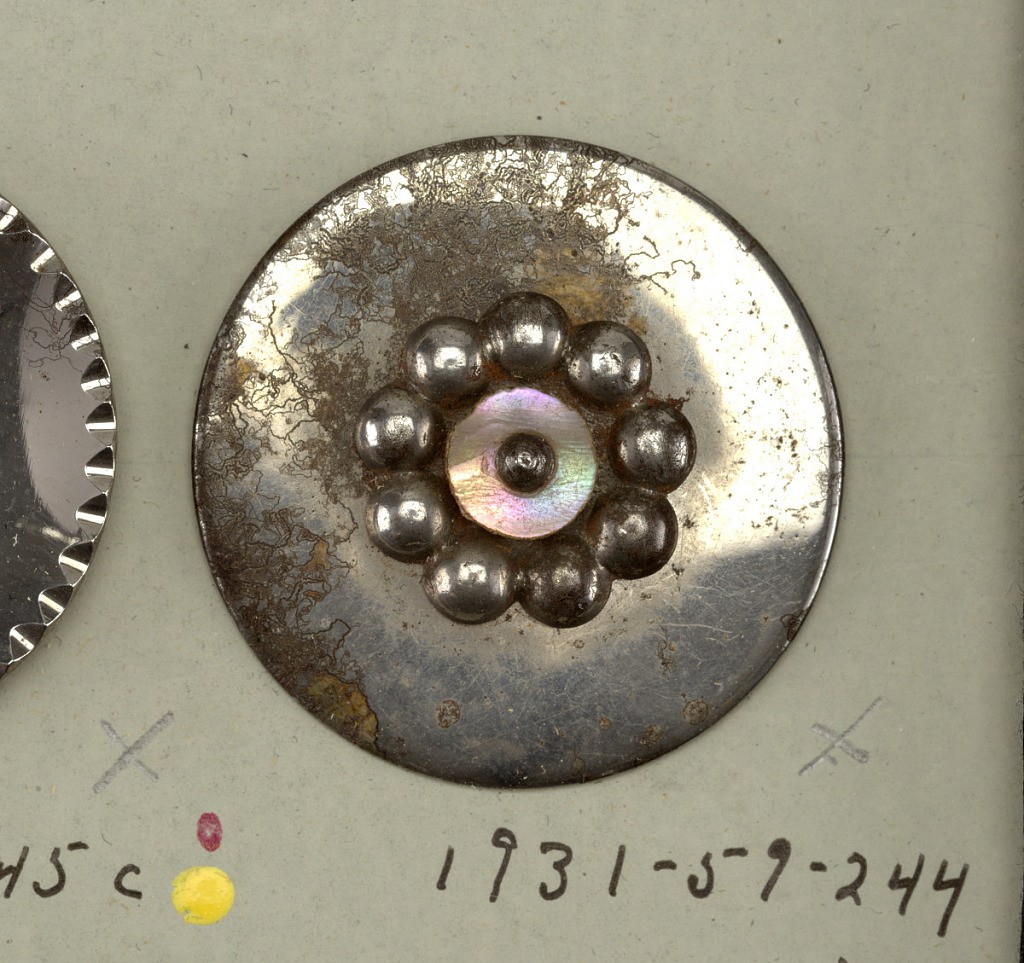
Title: Button
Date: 1801–50
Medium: Cut steel
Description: Steel button decorated with faceted steel ornaments, all have a central boss and one of two rings of bosses surrounding it; all have scalloped edge except F,H,K,L,M,N.

On card 65